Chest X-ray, AP view. Patient: 73 years old, sex M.
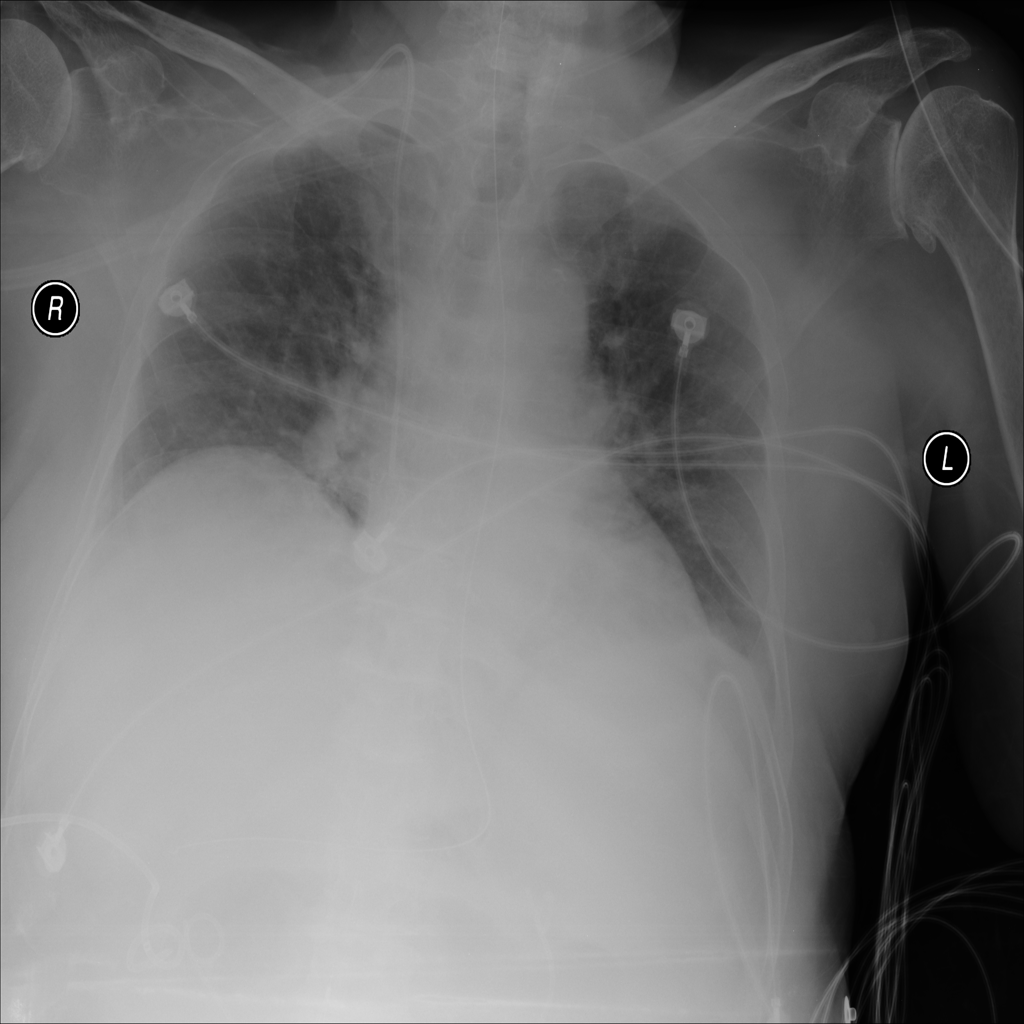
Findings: No Finding